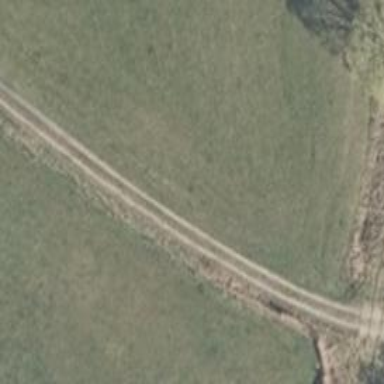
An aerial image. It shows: Dirt track with grade 5 track type.